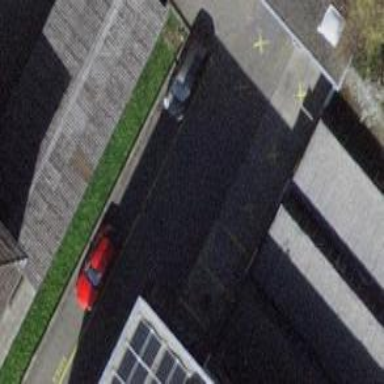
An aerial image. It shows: Car repair shop.